Question: I'm applying a box-shadow to an element with left and right borders.
I want the box shadow to stop so it doesn't appear underneath those borders.

Is there any way to achieve this without too many crazy wrappers?
'<div id="button">Box-shadow, stop before the red borders!</div>'
Here's a JSFiddle: <URL>
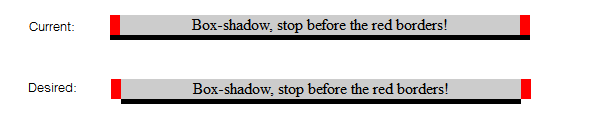
Answer: You could do this with a pseudo element absolutely positioned relative to your target, instead of a box shadow:
'''
#button {
position: relative;
background: #ccc;
text-align: center;
width: 400px;
border-left: 10px solid red;
border-right: 10px solid red;
}
#button::before {
content: '';
position: absolute;
bottom: -5px;
left: 0;
right: 0;
height: 5px;
background: black;
}
'''
<URL>